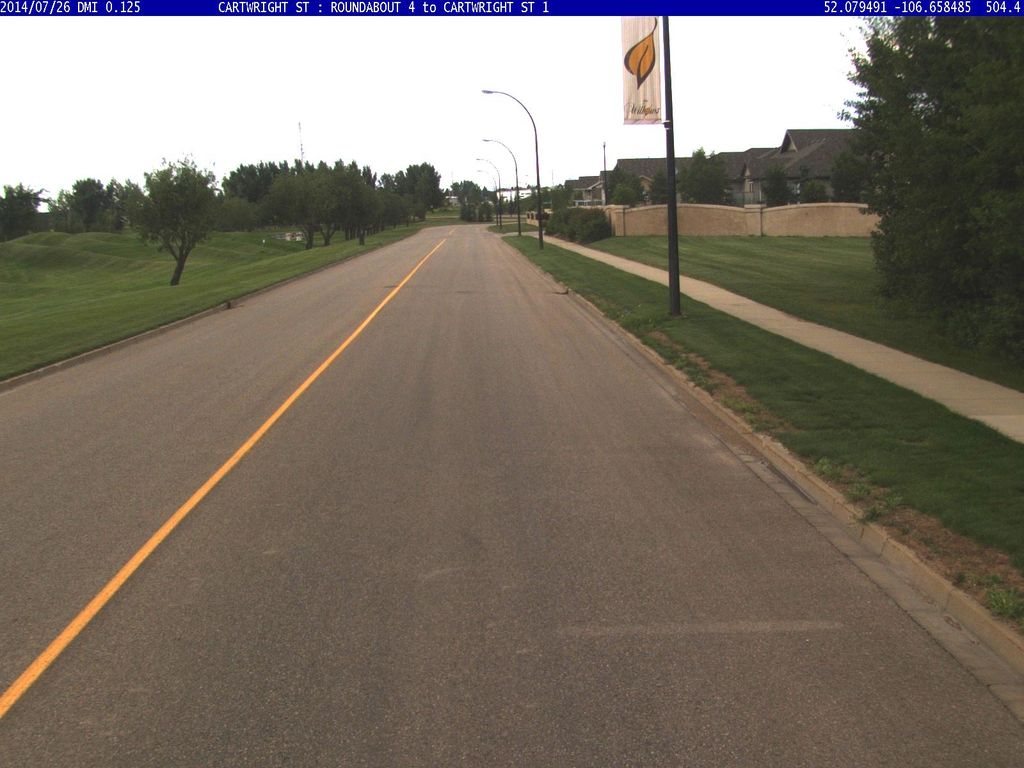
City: saskatoon